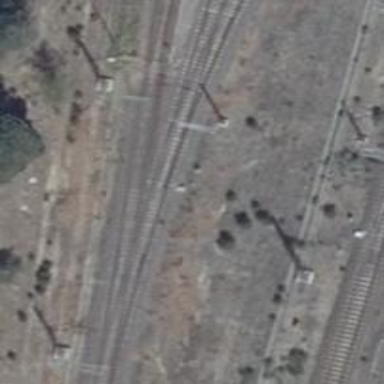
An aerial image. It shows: Railway switch.